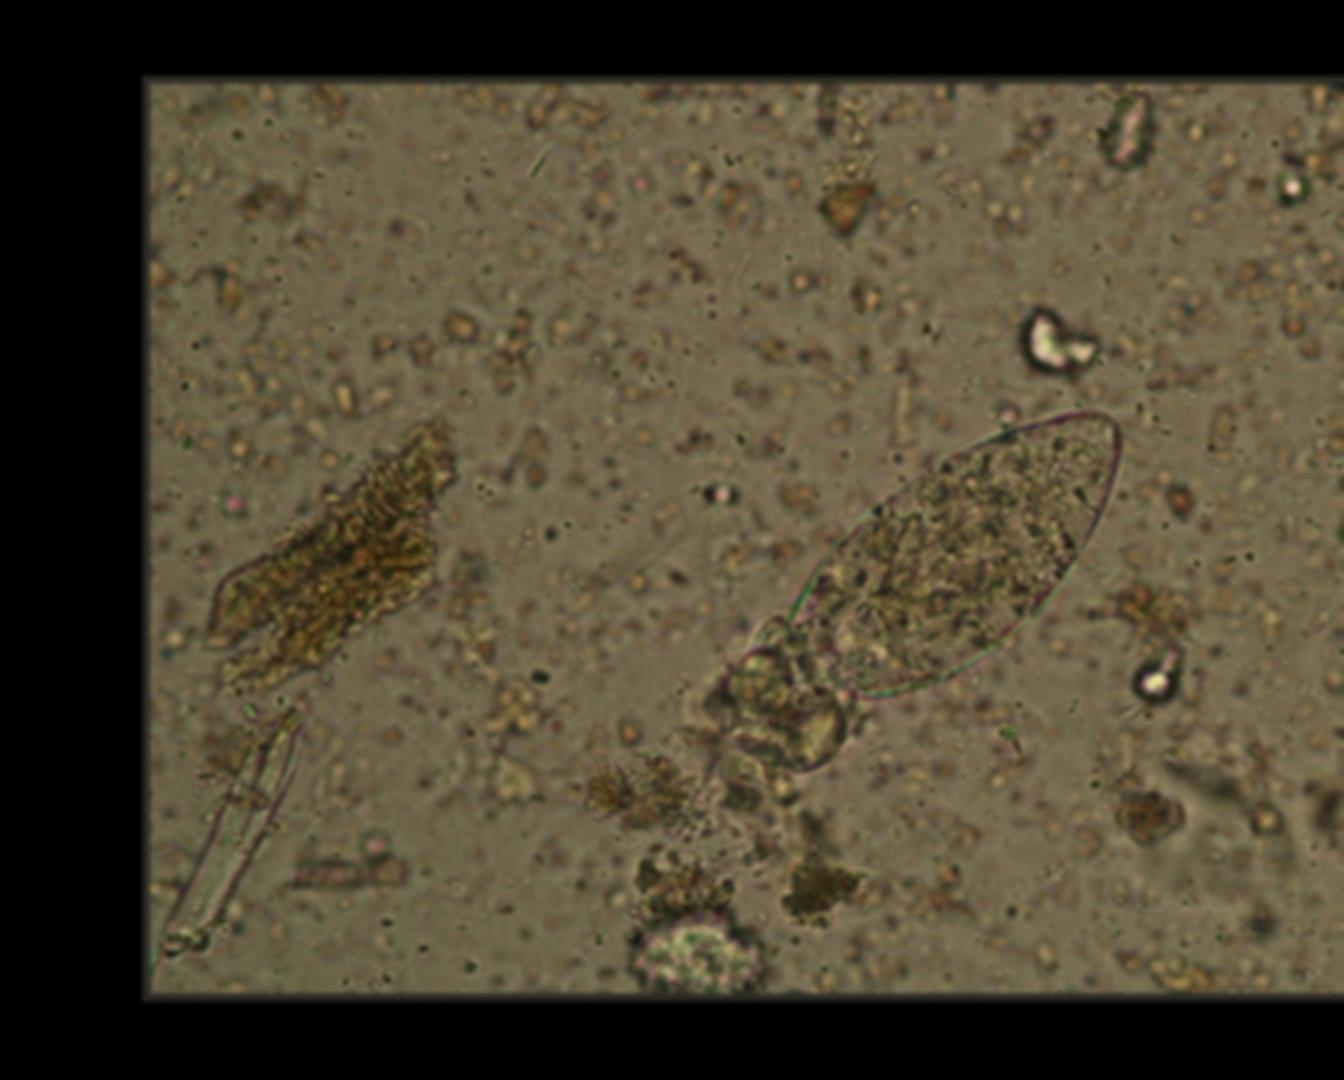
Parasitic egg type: Fasciolopsis buski